Question: I am currently using SwiftLint for the perfect coding standards in my projects. After installing it I am getting so many warnings and the common ones are:
> "Colon Violation: Colons should be next to the identifier when specifying a type and next to the key in dictionary literals. (colon)".

'''
var indexPath:IndexPath!
static let collapsedHeigth : CGFloat = 80
static let expandedHeigth : CGFloat = 210
'''
What does it means and how to improve it?
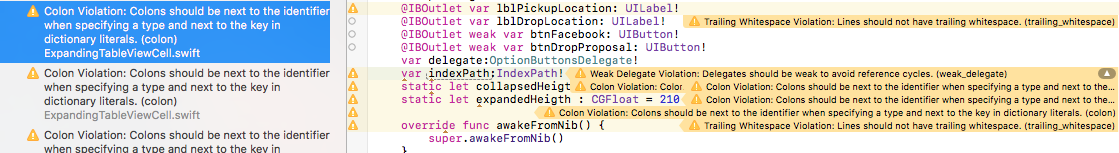
Answer: The warning is telling you that your code should be:
'''
static let collapsedHeigth: CGFloat = 80
static let expandedHeigth: CGFloat = 210
'''
The colon should not have whitespace before it when declaring variables or when creating key-value pairs in a dictionary.
'''
let someDictionary = [ "Hello": 4, "Bye": 42 ]
'''
BTW - you can solve the "trailing whitespace" errors with a simple setting in Xcode preferences. Go to the Text Editing tab of the preferences and enable the "Automatically trim trailing whitespace" option.